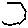
Label: hexagon